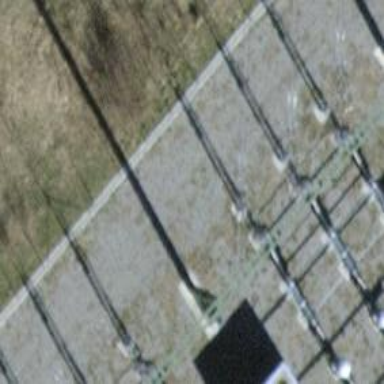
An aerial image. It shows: Three cables of power line.